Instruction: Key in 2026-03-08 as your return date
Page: home
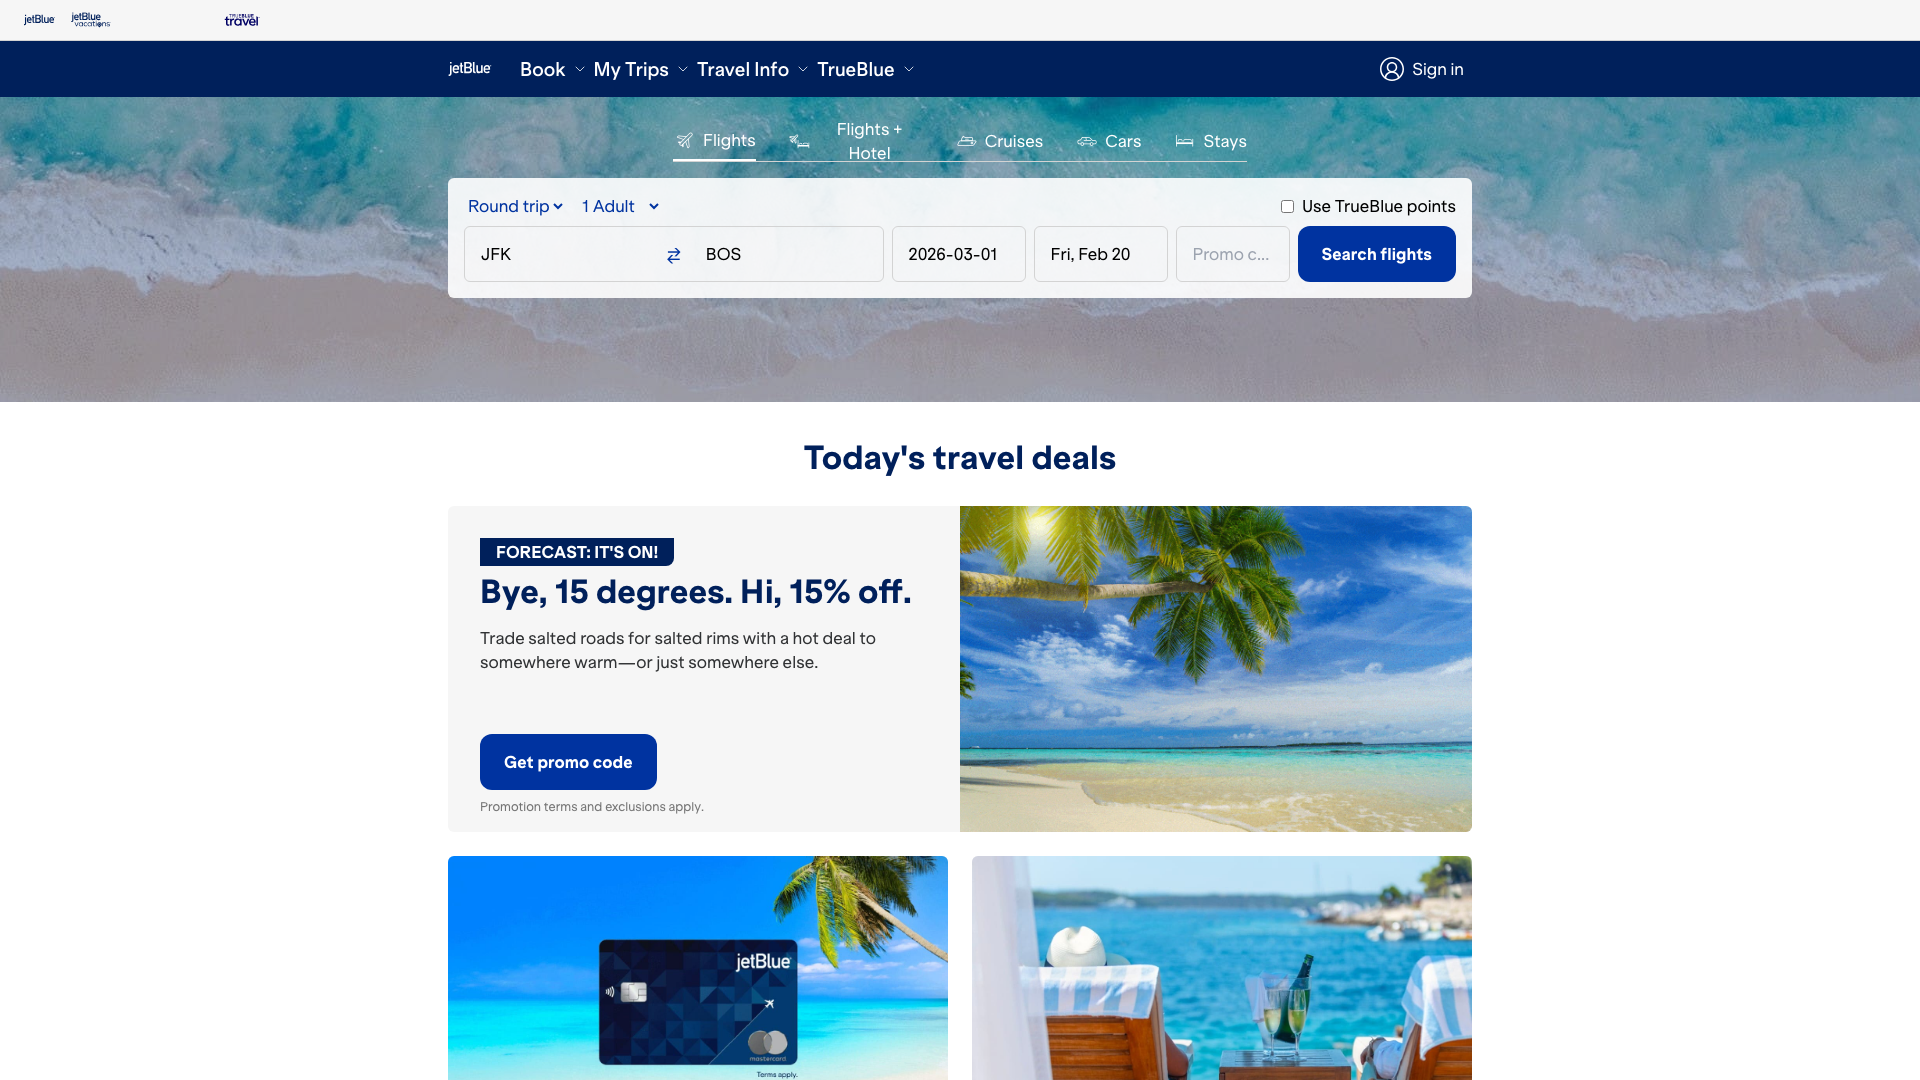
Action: type